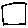
Label: square